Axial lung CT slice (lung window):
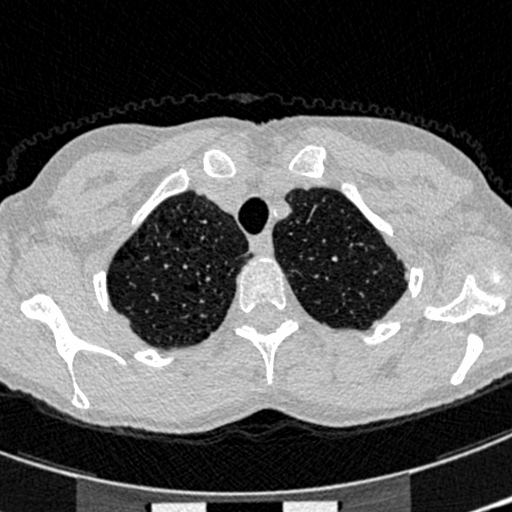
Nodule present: no